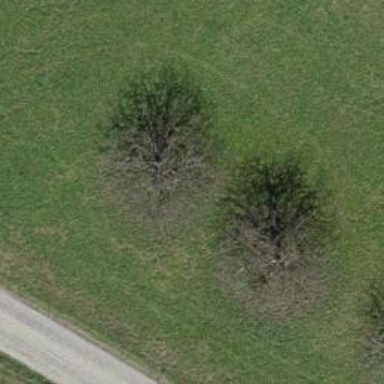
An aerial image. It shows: Broadleaved tree with lush leaves.